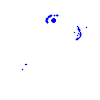
Particle: pion